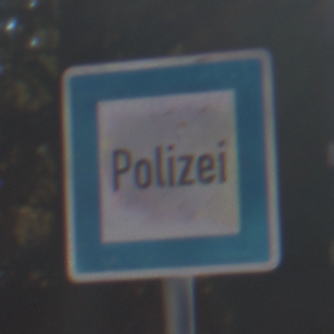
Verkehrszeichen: Polizei
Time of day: MorningAfternoon
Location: Outdoor (Suburban)
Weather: Clear
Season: NotSpecified
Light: Natural